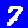
Digit: 7